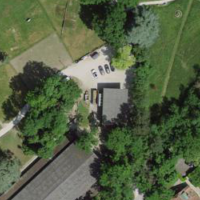
EUNIS habitat code: 53
Species observed at this site:
Silene latifolia
Cirsium arvense
Polygonum aviculare
Plantago major
Linaria vulgaris
Anthyllis vulneraria
Bellis perennis
Urtica dioica
Chaerophyllum temulum
Achillea millefolium